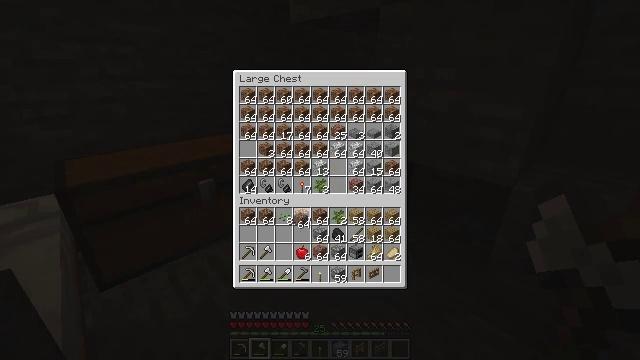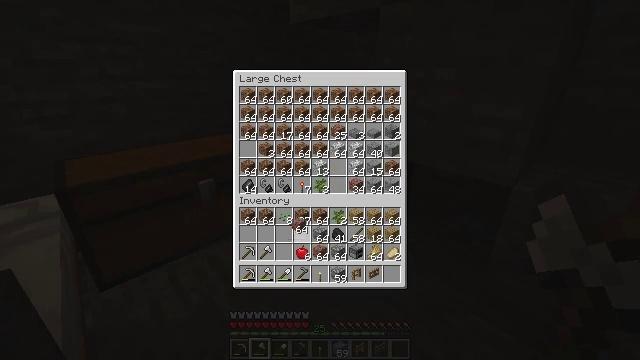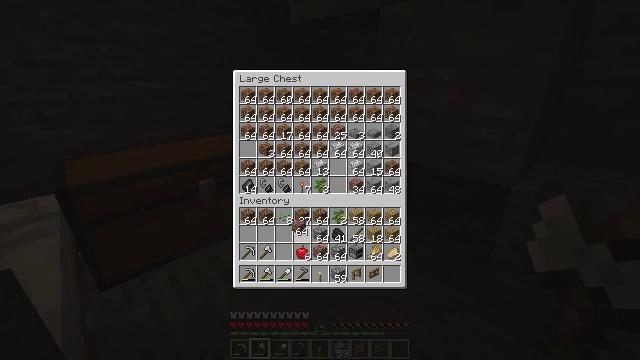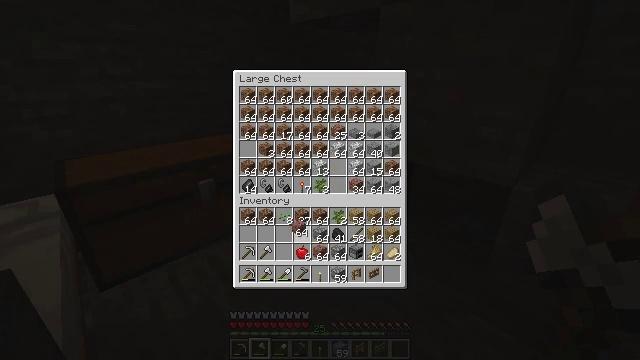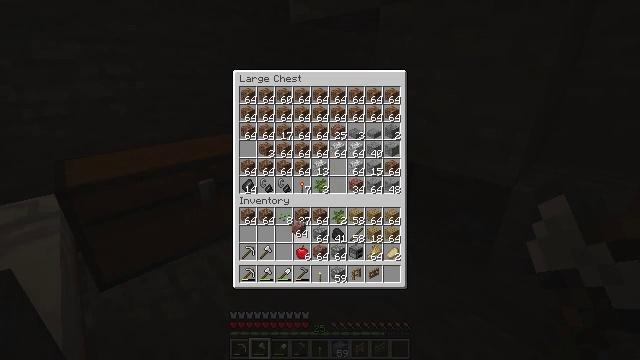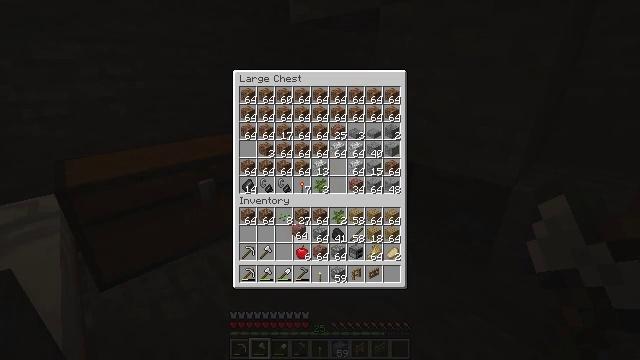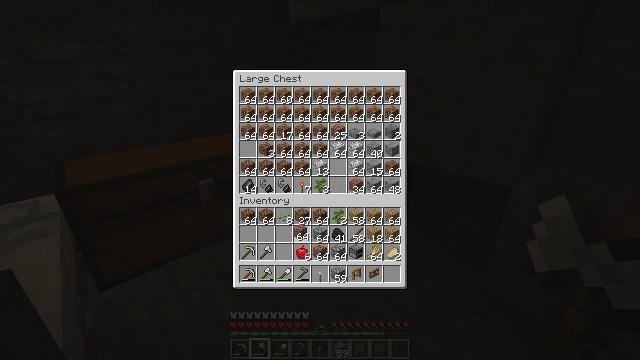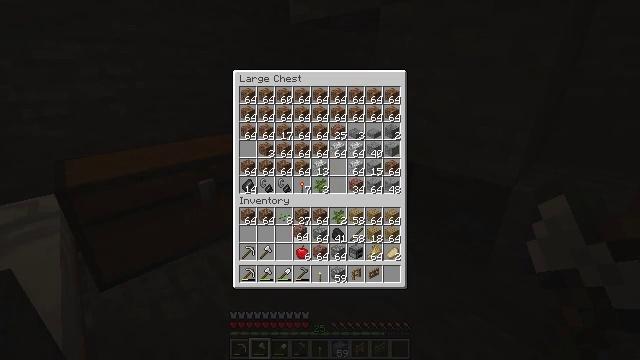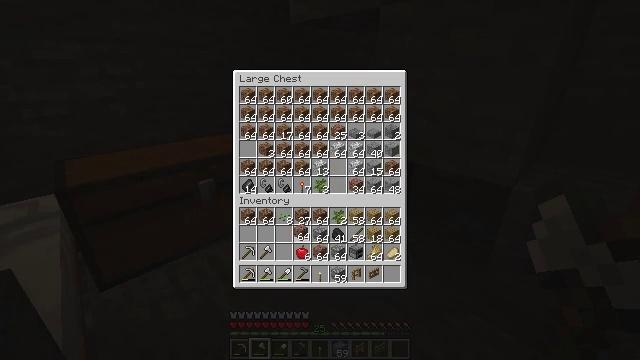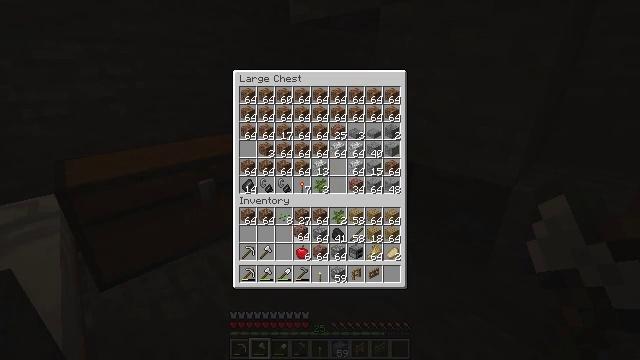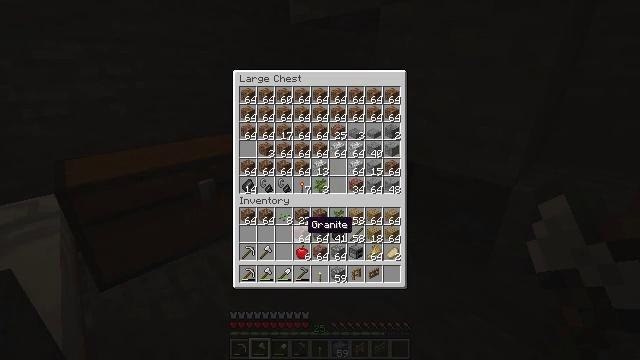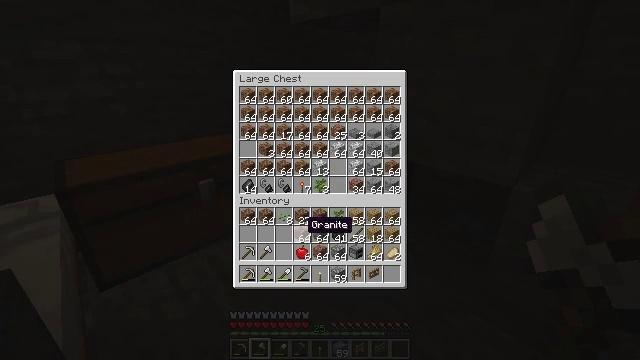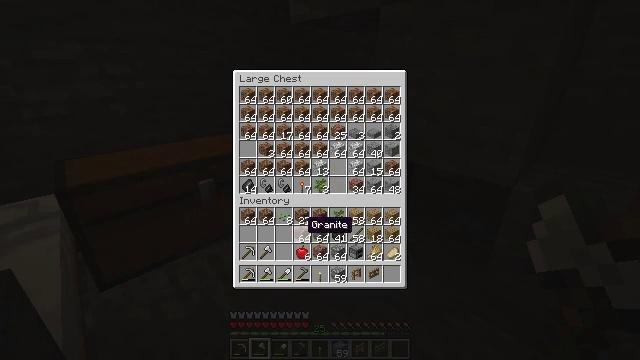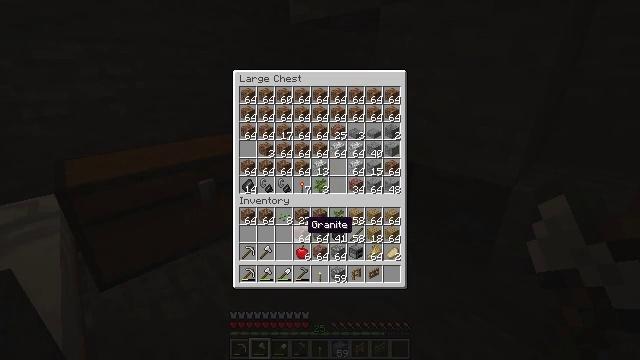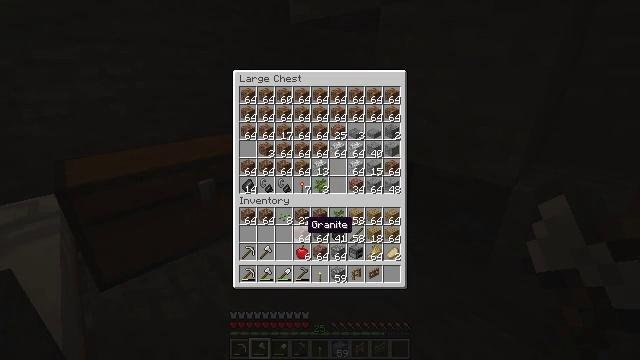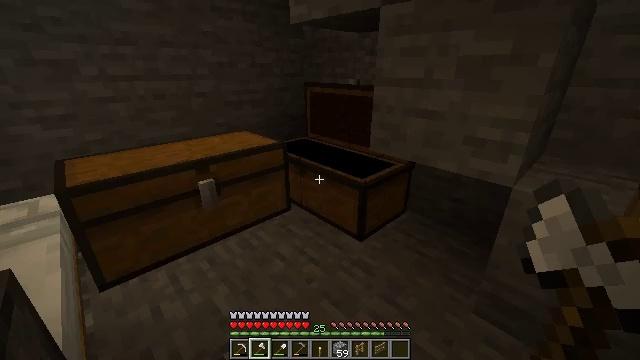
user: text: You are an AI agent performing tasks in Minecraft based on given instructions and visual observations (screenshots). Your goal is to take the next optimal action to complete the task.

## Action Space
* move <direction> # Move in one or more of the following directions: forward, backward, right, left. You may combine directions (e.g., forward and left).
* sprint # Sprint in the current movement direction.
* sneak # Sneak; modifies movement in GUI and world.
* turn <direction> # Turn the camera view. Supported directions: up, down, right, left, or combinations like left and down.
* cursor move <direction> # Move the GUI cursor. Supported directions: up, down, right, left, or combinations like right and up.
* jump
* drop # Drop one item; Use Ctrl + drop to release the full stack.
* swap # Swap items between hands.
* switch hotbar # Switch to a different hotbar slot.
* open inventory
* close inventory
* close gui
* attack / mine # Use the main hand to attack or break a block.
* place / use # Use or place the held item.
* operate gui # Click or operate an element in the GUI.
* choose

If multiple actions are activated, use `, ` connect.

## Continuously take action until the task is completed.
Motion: motion action
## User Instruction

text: Obtain granite stairs using the crafting grid.
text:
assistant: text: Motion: no_op
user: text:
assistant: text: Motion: no_op
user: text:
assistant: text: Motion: no_op
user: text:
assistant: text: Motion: no_op
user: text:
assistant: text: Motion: no_op
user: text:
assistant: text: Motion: no_op
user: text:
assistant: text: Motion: no_op
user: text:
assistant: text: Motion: operate gui
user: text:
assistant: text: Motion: operate gui
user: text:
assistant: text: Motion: no_op
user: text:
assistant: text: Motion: no_op
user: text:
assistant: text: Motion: no_op
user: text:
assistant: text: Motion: no_op
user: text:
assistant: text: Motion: no_op
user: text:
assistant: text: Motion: no_op
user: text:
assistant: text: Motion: close gui
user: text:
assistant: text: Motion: no_op
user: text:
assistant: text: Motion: no_op
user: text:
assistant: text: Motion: turn right and up
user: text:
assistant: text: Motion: turn right
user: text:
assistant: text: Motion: turn right
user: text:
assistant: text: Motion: turn right
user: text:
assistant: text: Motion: turn right and down
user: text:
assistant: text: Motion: no_op
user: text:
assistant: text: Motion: no_op
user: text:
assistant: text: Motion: no_op
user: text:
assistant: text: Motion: move forward
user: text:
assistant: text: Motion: move forward
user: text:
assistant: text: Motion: move forward
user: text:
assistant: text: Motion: move forward, turn left